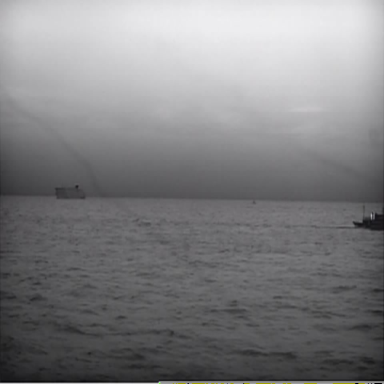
There is a bulk_carrier in the infrared image.